Aerial crown-view tile of a tropical tree (Barro Colorado Island, Panama), acquired 20250317:
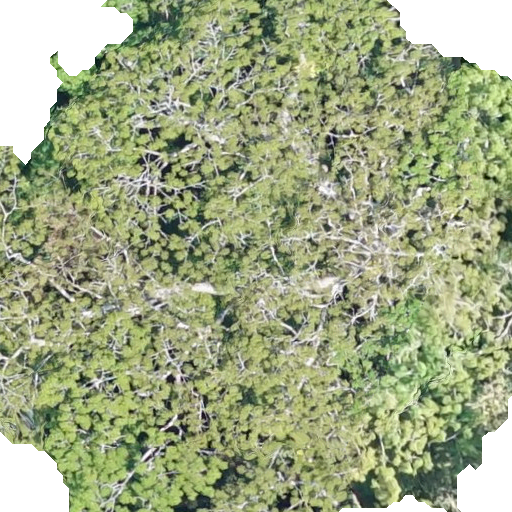
Species: Ceiba pentandra
GBIF accepted scientific name: Ceiba pentandra
Crown area: 429.048 m²